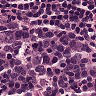
Metastatic tissue present: no